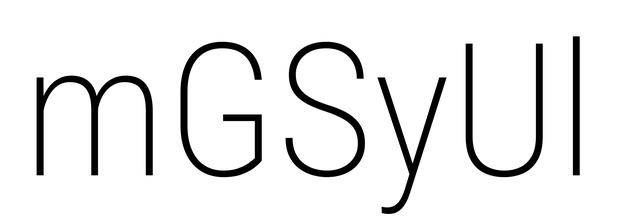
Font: Roboto_Condensed_ExtraLight